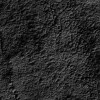
Atmospheric dust classification: not_dusty